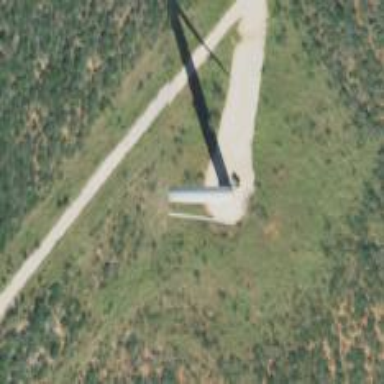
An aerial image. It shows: Wind generator powered by horizontal-axis wind turbine.